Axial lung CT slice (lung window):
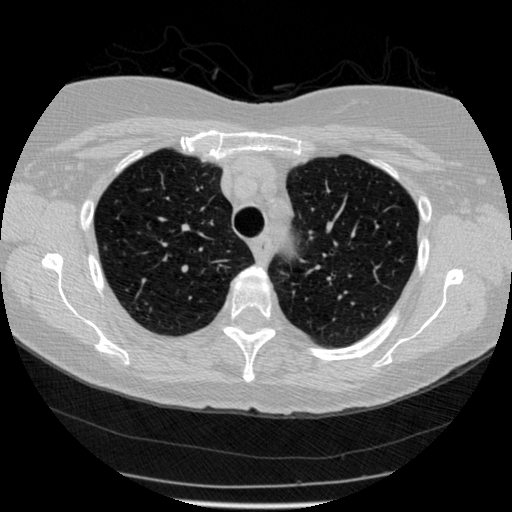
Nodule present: no